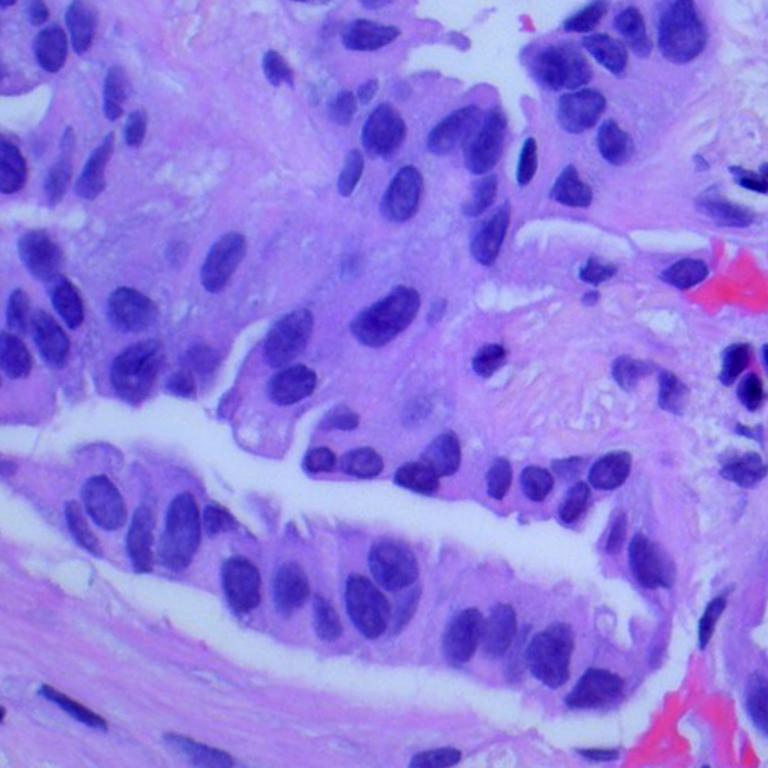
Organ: lung
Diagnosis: adenocarcinomas